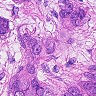
Metastatic tissue present: yes